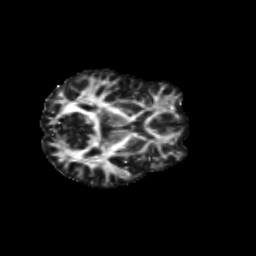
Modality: FA
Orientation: axial
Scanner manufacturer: siemens
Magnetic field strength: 3 T
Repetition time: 9.2 s
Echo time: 0.084 s